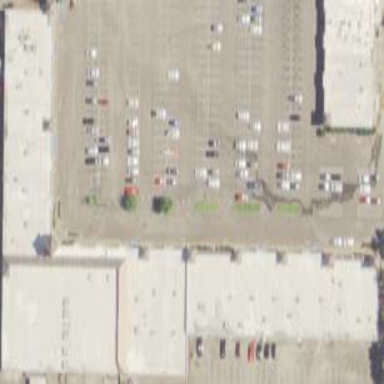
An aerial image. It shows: Retail building.